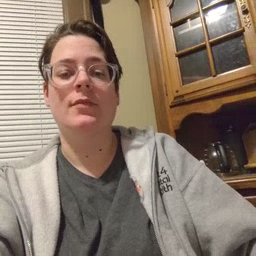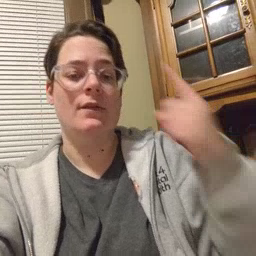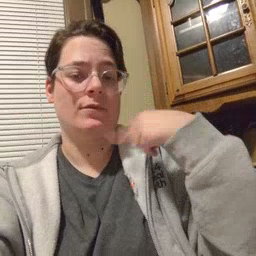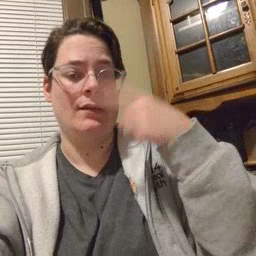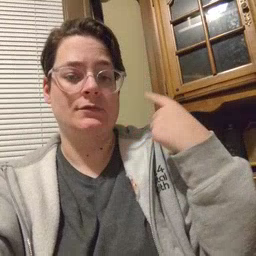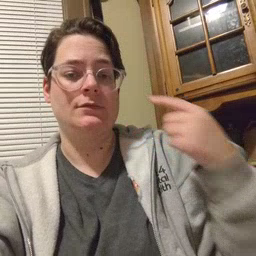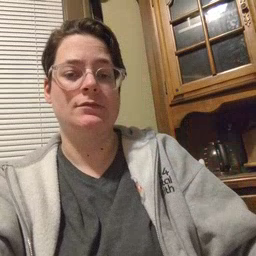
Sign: face